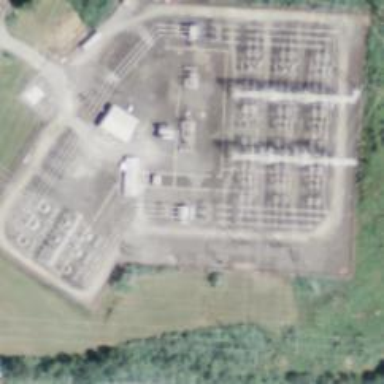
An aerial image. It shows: Switch used for power control.